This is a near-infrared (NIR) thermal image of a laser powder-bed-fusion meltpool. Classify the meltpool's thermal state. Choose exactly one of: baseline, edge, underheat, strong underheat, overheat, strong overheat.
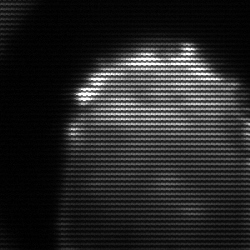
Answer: edge